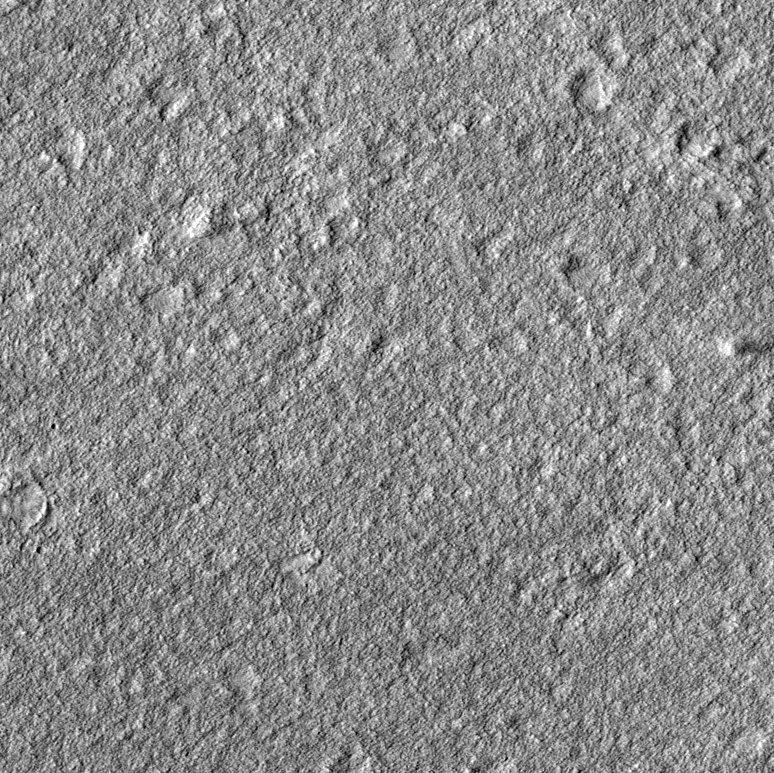
Label: dustdevil